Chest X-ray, AP view. Patient: 44 years old, sex M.
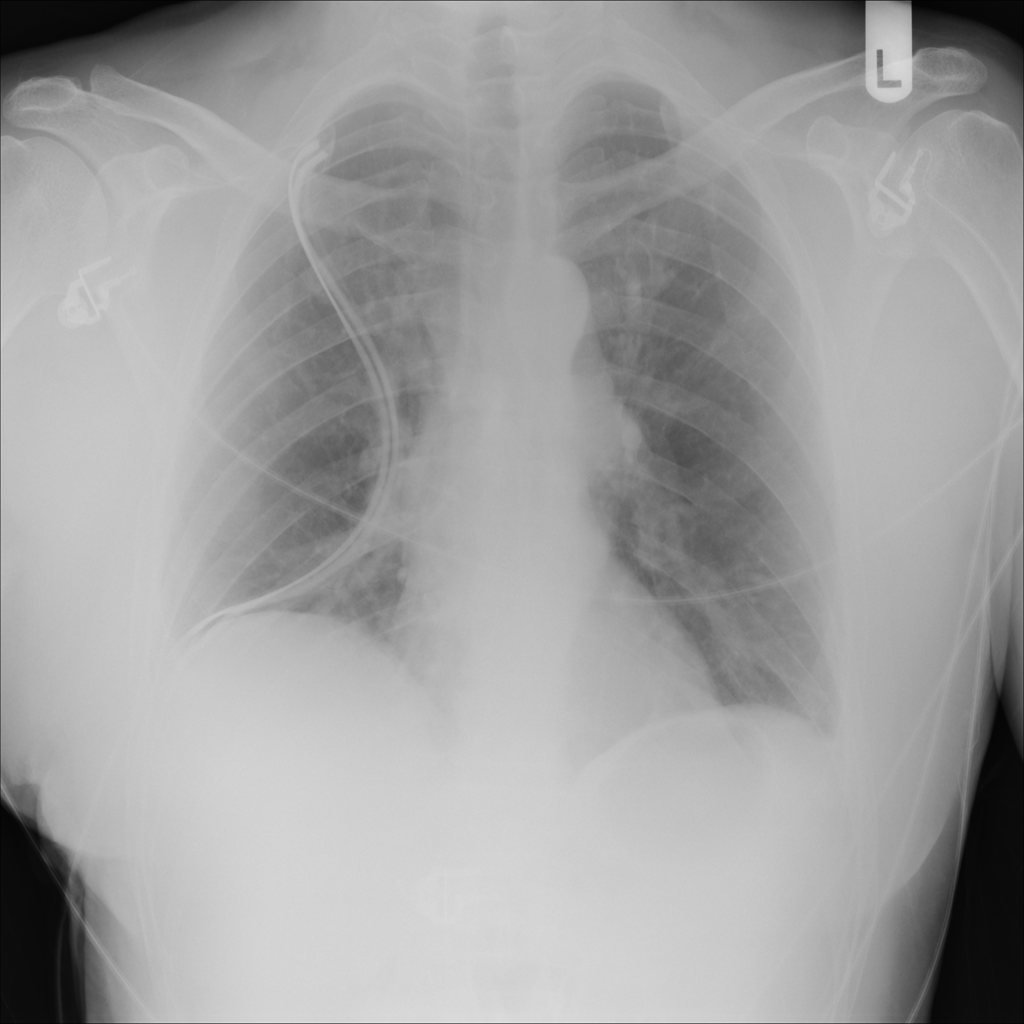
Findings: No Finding